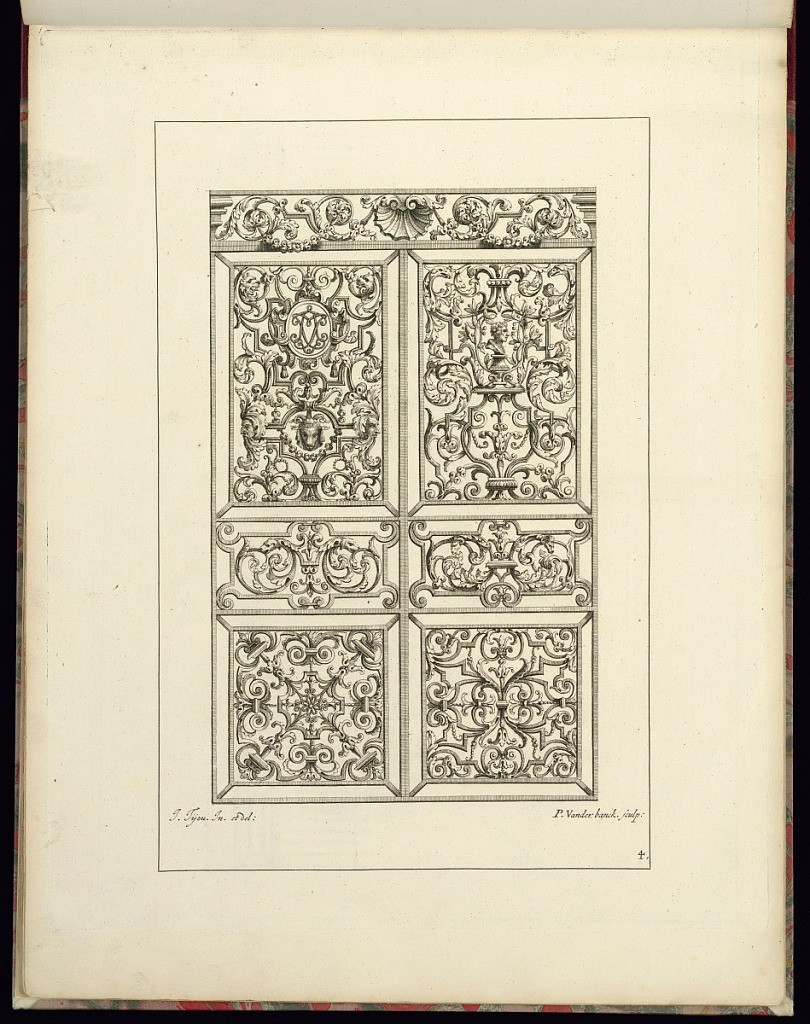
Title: Ironwork Door Design
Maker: Jean Tijou, French, active 1689 - 1712
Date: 1693
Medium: Etching on laid paper
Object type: Print
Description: Ironwork double door design featuring cartouches, cyphers, shells, festoons, masks (mascarons), profile portrait bust, foliate branches, foliate scrolls, fleurons, scrolling leaves (rinceaux), and rosettes. The plate is signed and numbered.